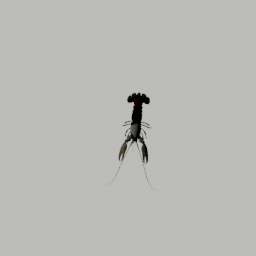
Label: animals